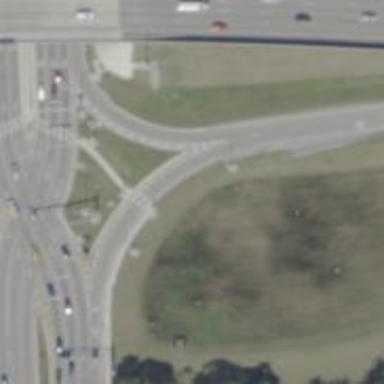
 featuring diverging diamond interchange (DDI)."